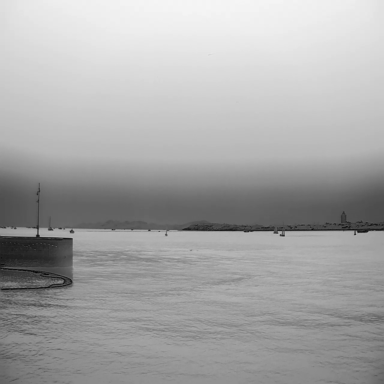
There is a container_ship in the infrared image.